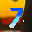
Label: 7